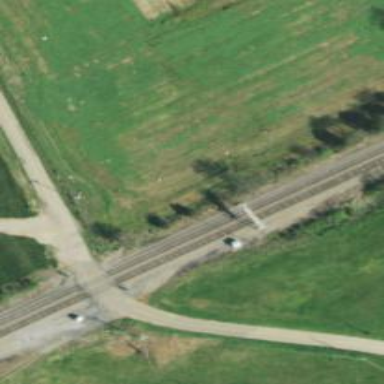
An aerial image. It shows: Railway signal.